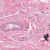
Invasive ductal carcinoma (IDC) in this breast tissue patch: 0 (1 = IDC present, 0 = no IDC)